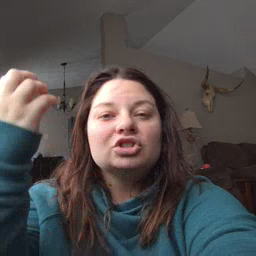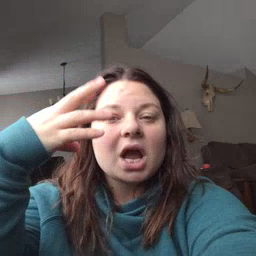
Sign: shower